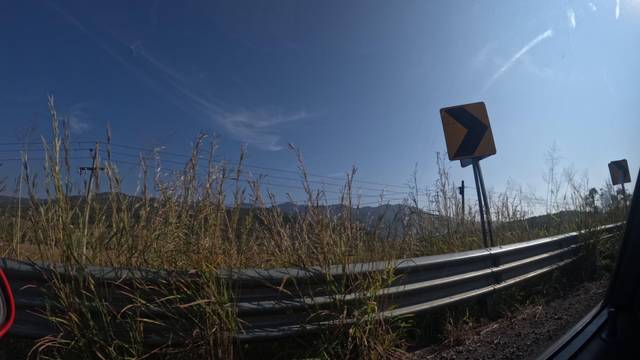
Region: Mexico
Coordinates: 21.232, -104.84